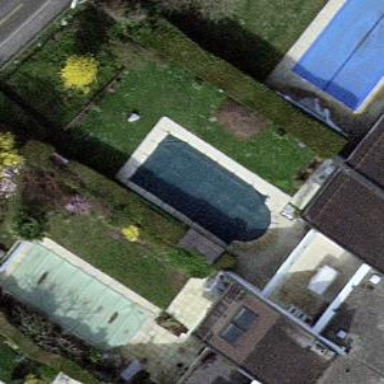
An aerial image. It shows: Swimming pool located in leisure land.